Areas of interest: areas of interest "Yuen Wo Road Sports Centre"
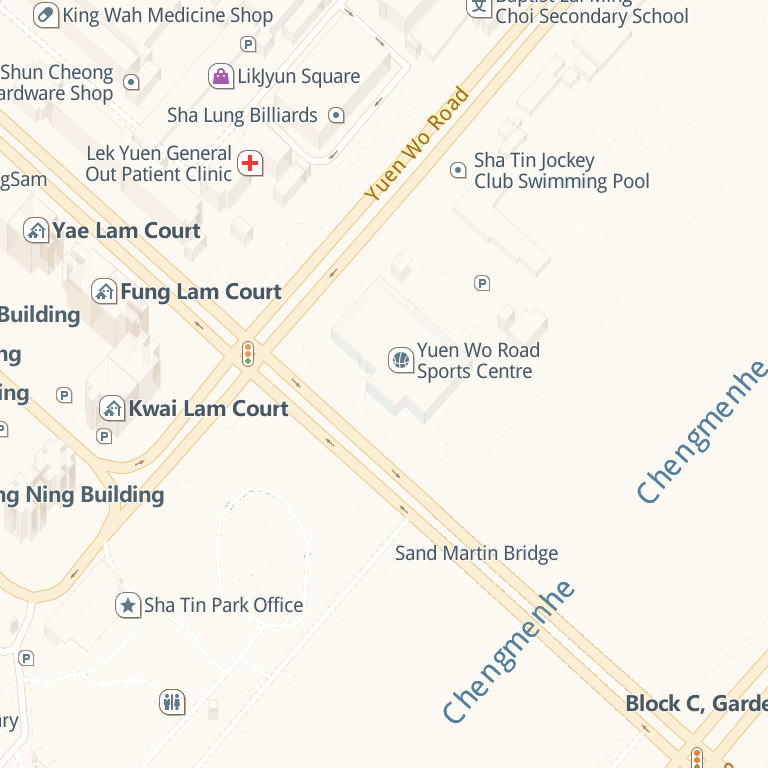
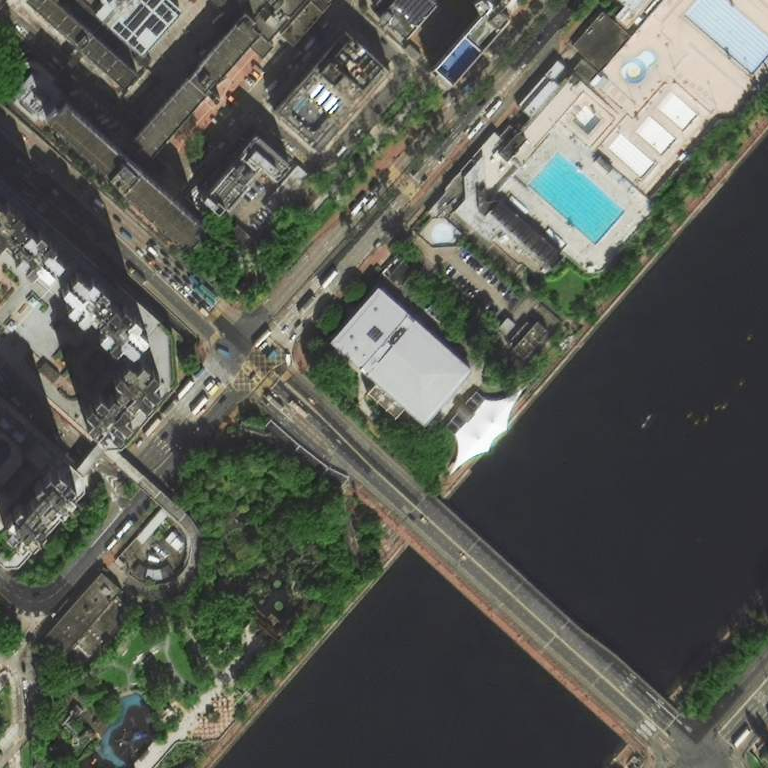